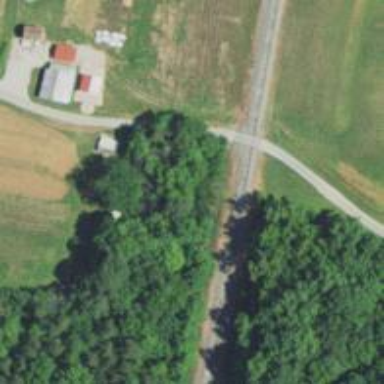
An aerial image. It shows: Railway track.